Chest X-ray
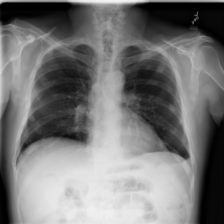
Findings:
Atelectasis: negative
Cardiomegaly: negative
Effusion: positive
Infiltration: negative
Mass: negative
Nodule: negative
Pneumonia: negative
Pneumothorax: negative
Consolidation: negative
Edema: negative
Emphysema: negative
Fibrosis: negative
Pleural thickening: negative
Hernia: negative